Field crop: maize
Growth stage: 2
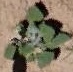
Species: chenopodium